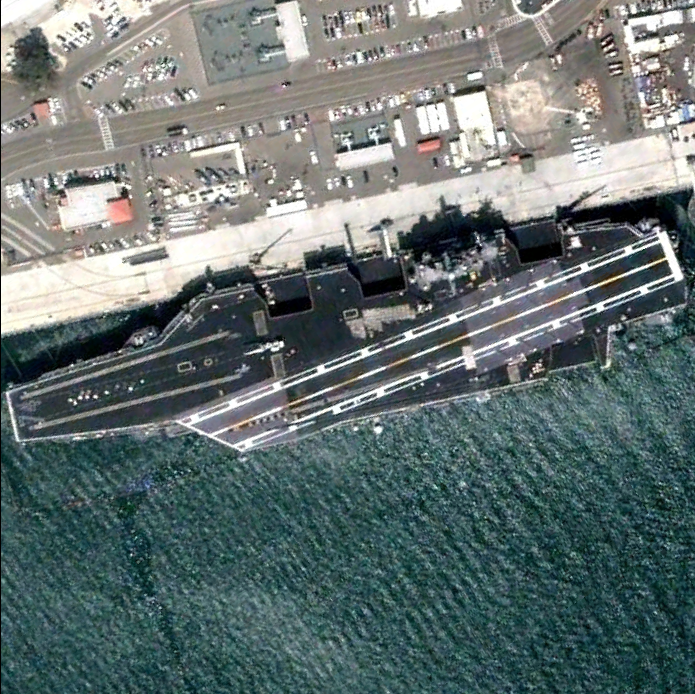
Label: aircraft_carrier